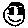
Label: smiley face